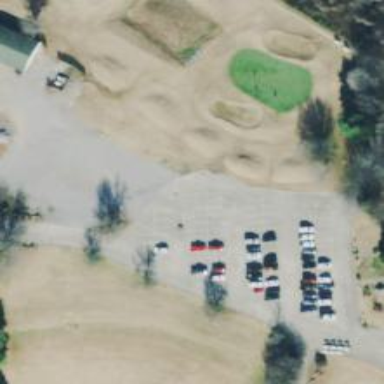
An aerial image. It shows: Clubhouse building for golf.